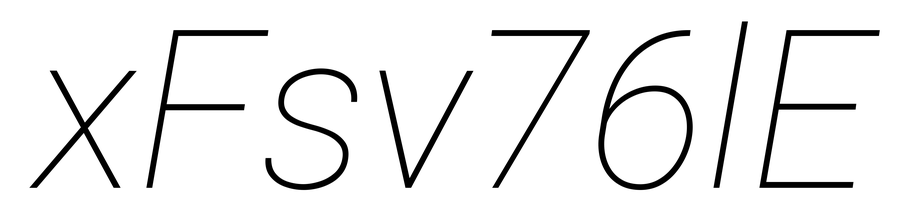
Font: Roboto-Italic_Thin_Italic